Question: I wrote my first server client program using SSL. I am trying to send and receive some data between two Desktops in LAN. But I am receiving junk values in my terminal. Please help me. Both SSL_write() and SSL_read() will return negative values if they are gone wrong and it's exactly what's happening in my case and I clearly don't know the reason.And in the wireshark I can see TCP being used for our communication while it should be SSL/TSLv1. Below is the code.
'''
#include <stdio.h>
#include <errno.h>
#include <unistd.h>
#include <malloc.h>
#include <string.h>
#include <sys/socket.h>
#include <resolv.h>
#include <netdb.h>
#include <openssl/ssl.h>
#include <openssl/err.h>
#define FAIL -1
int OpenConnection(const char *hostname, int port)
{ int sd;
struct hostent *host;
struct sockaddr_in addr;
if ( (host = gethostbyname(hostname)) == NULL )
{
perror(hostname);
abort();
}
sd = socket(PF_INET, SOCK_STREAM, 0);
bzero(&addr, sizeof(addr));
addr.sin_family = AF_INET;
addr.sin_port = htons(port);
addr.sin_addr.s_addr = *(long*)(host->h_addr);
if ( connect(sd, (struct sockaddr*)&addr, sizeof(addr)) != 0 )
{
close(sd);
perror(hostname);
abort();
}
else
puts("connection successful
");
return sd;
}
SSL_CTX* InitCTX(void)
{ SSL_METHOD *method;
SSL_CTX *ctx;
OpenSSL_add_all_algorithms();
SSL_load_error_strings();
method = SSLv3_client_method();
ctx = SSL_CTX_new(method);
if ( ctx == NULL )
{
ERR_print_errors_fp(stderr);
abort();
}
return ctx;
}
int main(int count, char *strings[])
{ SSL_CTX *ctx;
int server;
SSL *ssl;
char rcvbuf[1024];
int byteswritten, bytesread;
char *hostname, *portnum;
char msgtobesent[100];
if ( count != 3 )
{
printf("usage: %s <hostname> <portnum>
", strings[0]);
exit(0);
}
printf ("Message to be sent to the SSL server: ");
fgets (msgtobesent, 100, stdin);
SSL_library_init();
hostname=strings[1];
portnum=strings[2];
ctx = InitCTX();
server = OpenConnection(hostname, atoi(portnum));
ssl = SSL_new(ctx);
SSL_set_fd(ssl, server);
if ( SSL_connect(ssl) == FAIL )
ERR_print_errors_fp(stderr);
else
{
printf("Connected with %s encryption
", SSL_get_cipher(ssl));
byteswritten = SSL_write(ssl, msgtobesent, strlen(msgtobesent));
printf ("Written %d chars
",byteswritten);
bytesread = SSL_read(ssl, rcvbuf, sizeof(rcvbuf)-1);
rcvbuf[bytesread] = '';
printf ("Received %d chars: %s
", bytesread, rcvbuf);
}
SSL_free(ssl);
close(server); /* close socket */
SSL_CTX_free(ctx); /* release context */
return 0;
}
'''
'''
#include <errno.h>
#include <unistd.h>
#include <malloc.h>
#include <string.h>
#include <arpa/inet.h>
#include <sys/socket.h>
#include <sys/types.h>
#include <netinet/in.h>
#include <resolv.h>
#include "openssl/ssl.h"
#include "openssl/err.h"
#define FAIL -1
int OpenListener(int port)
{
int sd;
struct sockaddr_in addr;
sd = socket(PF_INET, SOCK_STREAM, 0);
bzero(&addr, sizeof(addr));
addr.sin_family = AF_INET;
addr.sin_port = htons(port);
addr.sin_addr.s_addr = INADDR_ANY;
if ( bind(sd, (struct sockaddr*)&addr, sizeof(addr)) != 0 )
{
perror("can't bind port");
abort();
}
else
puts("bind successful
");
if ( listen(sd, 10) != 0 )
{
perror("Can't configure listening port");
abort();
}
else
puts("listening successfully
");
return sd;
}
int isRoot()
{
if (getuid() != 0)
{
return 0;
}
else
{
return 1;
}
}
SSL_CTX* InitServerCTX(void)
{
const SSL_METHOD *method;
SSL_CTX *ctx;
OpenSSL_add_all_algorithms();
SSL_load_error_strings(); /
method = SSLv3_server_method();
ctx = SSL_CTX_new(method);
if ( ctx == NULL )
{
ERR_print_errors_fp(stderr);
abort();
}
return ctx;
}
int main(int count, char *strings[])
{
SSL_CTX *ctx;
int server, byteswritten, bytesread;
char *portnum;
char rcvbuf[1024];
SSL *ssl;
char *msgtobesent;
if(!isRoot())
{
printf("This program must be run as root/sudo user!!");
exit(0);
}
if ( count != 2 )
{
printf("Usage: %s <portnum>
", strings[0]);
exit(0);
}
SSL_library_init();
portnum = strings[1];
ctx = InitServerCTX();
server = OpenListener(atoi(portnum));
while (1)
{ struct sockaddr_in addr;
socklen_t len = sizeof(addr);
int client = accept(server, (struct sockaddr*)&addr, &len);
printf("Connection: %s:%d
",inet_ntoa(addr.sin_addr), ntohs(addr.sin_port));
ssl = SSL_new(ctx);
SSL_set_fd(ssl, client);
bytesread= SSL_read(ssl, (void *)rcvbuf, sizeof(rcvbuf)-1);
rcvbuf[bytesread]='';
printf ("Received %d chars: %s
", bytesread, (char *)rcvbuf);
byteswritten = SSL_write(ssl, "this is from server", strlen("this is from server"));
printf ("Written %d chars
",byteswritten);
}
SSL_free(ssl);
close(server);
SSL_CTX_free(ctx);
}
'''

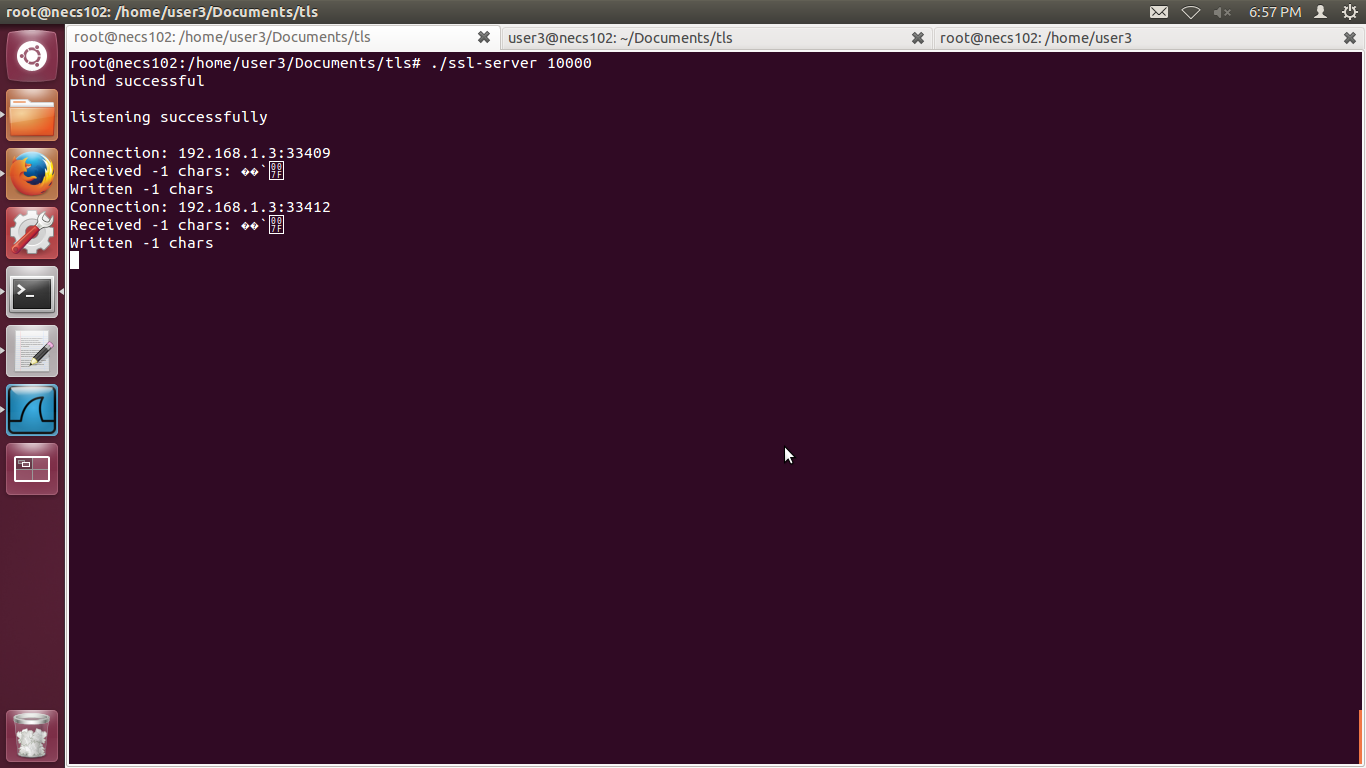
Answer: Ok friends, after some painful browsing hours now I know how to use SSL. The below programs worked for me.
# Client:
'''
#include <stdio.h>
#include <errno.h>
#include <unistd.h>
#include <malloc.h>
#include <string.h>
#include <sys/socket.h>
#include <resolv.h>
#include <netdb.h>
#include <openssl/ssl.h>
#include <openssl/err.h>
#define FAIL -1
int OpenConnection(const char *hostname, int port)
{ int sd;
struct hostent *host;
struct sockaddr_in addr;
if ( (host = gethostbyname(hostname)) == NULL )
{
perror(hostname);
abort();
}
sd = socket(PF_INET, SOCK_STREAM, 0);
bzero(&addr, sizeof(addr));
addr.sin_family = AF_INET;
addr.sin_port = htons(port);
addr.sin_addr.s_addr = *(long*)(host->h_addr);
if ( connect(sd, (struct sockaddr*)&addr, sizeof(addr)) != 0 )
{
close(sd);
perror(hostname);
abort();
}
return sd;
}
SSL_CTX* InitCTX(void)
{ SSL_METHOD *method;
SSL_CTX *ctx;
OpenSSL_add_all_algorithms(); /* Load cryptos, et.al. */
SSL_load_error_strings(); /* Bring in and register error messages */
method = SSLv3_client_method(); /* Create new client-method instance */
ctx = SSL_CTX_new(method); /* Create new context */
if ( ctx == NULL )
{
ERR_print_errors_fp(stderr);
abort();
}
return ctx;
}
void ShowCerts(SSL* ssl)
{ X509 *cert;
char *line;
cert = SSL_get_peer_certificate(ssl); /* get the server's certificate */
if ( cert != NULL )
{
printf("Server certificates:
");
line = X509_NAME_oneline(X509_get_subject_name(cert), 0, 0);
printf("Subject: %s
", line);
free(line); /* free the malloc'ed string */
line = X509_NAME_oneline(X509_get_issuer_name(cert), 0, 0);
printf("Issuer: %s
", line);
free(line); /* free the malloc'ed string */
X509_free(cert); /* free the malloc'ed certificate copy */
}
else
printf("No certificates.
");
}
int main(int count, char *strings[])
{ SSL_CTX *ctx;
int server;
SSL *ssl;
char buf[1024];
int bytes;
char *hostname, *portnum;
if ( count != 3 )
{
printf("usage: %s <hostname> <portnum>
", strings[0]);
exit(0);
}
SSL_library_init();
hostname=strings[1];
portnum=strings[2];
ctx = InitCTX();
server = OpenConnection(hostname, atoi(portnum));
ssl = SSL_new(ctx); /* create new SSL connection state */
SSL_set_fd(ssl, server); /* attach the socket descriptor */
if ( SSL_connect(ssl) == FAIL ) /* perform the connection */
ERR_print_errors_fp(stderr);
else
{ char *msg = "Hello???";
printf("Connected with %s encryption
", SSL_get_cipher(ssl));
ShowCerts(ssl); /* get any certs */
SSL_write(ssl, msg, strlen(msg)); /* encrypt & send message */
bytes = SSL_read(ssl, buf, sizeof(buf)); /* get reply & decrypt */
buf[bytes] = 0;
printf("Received: "%s"
", buf);
SSL_free(ssl); /* release connection state */
}
close(server); /* close socket */
SSL_CTX_free(ctx); /* release context */
return 0;
}
'''
# Server:
'''
#include <errno.h>
#include <unistd.h>
#include <malloc.h>
#include <string.h>
#include <arpa/inet.h>
#include <sys/socket.h>
#include <sys/types.h>
#include <netinet/in.h>
#include <resolv.h>
#include "openssl/ssl.h"
#include "openssl/err.h"
#define FAIL -1
int OpenListener(int port)
{ int sd;
struct sockaddr_in addr;
sd = socket(PF_INET, SOCK_STREAM, 0);
bzero(&addr, sizeof(addr));
addr.sin_family = AF_INET;
addr.sin_port = htons(port);
addr.sin_addr.s_addr = INADDR_ANY;
if ( bind(sd, (struct sockaddr*)&addr, sizeof(addr)) != 0 )
{
perror("can't bind port");
abort();
}
if ( listen(sd, 10) != 0 )
{
perror("Can't configure listening port");
abort();
}
return sd;
}
int isRoot()
{
if (getuid() != 0)
{
return 0;
}
else
{
return 1;
}
}
SSL_CTX* InitServerCTX(void)
{ SSL_METHOD *method;
SSL_CTX *ctx;
OpenSSL_add_all_algorithms(); /* load & register all cryptos, etc. */
SSL_load_error_strings(); /* load all error messages */
method = SSLv3_server_method(); /* create new server-method instance */
ctx = SSL_CTX_new(method); /* create new context from method */
if ( ctx == NULL )
{
ERR_print_errors_fp(stderr);
abort();
}
return ctx;
}
void LoadCertificates(SSL_CTX* ctx, char* CertFile, char* KeyFile)
{
/* set the local certificate from CertFile */
if ( SSL_CTX_use_certificate_file(ctx, CertFile, SSL_FILETYPE_PEM) <= 0 )
{
ERR_print_errors_fp(stderr);
abort();
}
/* set the private key from KeyFile (may be the same as CertFile) */
if ( SSL_CTX_use_PrivateKey_file(ctx, KeyFile, SSL_FILETYPE_PEM) <= 0 )
{
ERR_print_errors_fp(stderr);
abort();
}
/* verify private key */
if ( !SSL_CTX_check_private_key(ctx) )
{
fprintf(stderr, "Private key does not match the public certificate
");
abort();
}
}
void ShowCerts(SSL* ssl)
{ X509 *cert;
char *line;
cert = SSL_get_peer_certificate(ssl); /* Get certificates (if available) */
if ( cert != NULL )
{
printf("Server certificates:
");
line = X509_NAME_oneline(X509_get_subject_name(cert), 0, 0);
printf("Subject: %s
", line);
free(line);
line = X509_NAME_oneline(X509_get_issuer_name(cert), 0, 0);
printf("Issuer: %s
", line);
free(line);
X509_free(cert);
}
else
printf("No certificates.
");
}
void Servlet(SSL* ssl) /* Serve the connection -- threadable */
{ char buf[1024];
char reply[1024];
int sd, bytes;
const char* HTMLecho="<html><body><pre>%s</pre></body></html>
";
if ( SSL_accept(ssl) == FAIL ) /* do SSL-protocol accept */
ERR_print_errors_fp(stderr);
else
{
ShowCerts(ssl); /* get any certificates */
bytes = SSL_read(ssl, buf, sizeof(buf)); /* get request */
if ( bytes > 0 )
{
buf[bytes] = 0;
printf("Client msg: "%s"
", buf);
sprintf(reply, HTMLecho, buf); /* construct reply */
SSL_write(ssl, reply, strlen(reply)); /* send reply */
}
else
ERR_print_errors_fp(stderr);
}
sd = SSL_get_fd(ssl); /* get socket connection */
SSL_free(ssl); /* release SSL state */
close(sd); /* close connection */
}
int main(int count, char *strings[])
{ SSL_CTX *ctx;
int server;
char *portnum;
if(!isRoot())
{
printf("This program must be run as root/sudo user!!");
exit(0);
}
if ( count != 2 )
{
printf("Usage: %s <portnum>
", strings[0]);
exit(0);
}
SSL_library_init();
portnum = strings[1];
ctx = InitServerCTX(); /* initialize SSL */
LoadCertificates(ctx, "mycert.pem", "mycert.pem"); /* load certs */
server = OpenListener(atoi(portnum)); /* create server socket */
while (1)
{ struct sockaddr_in addr;
socklen_t len = sizeof(addr);
SSL *ssl;
int client = accept(server, (struct sockaddr*)&addr, &len); /* accept connection as usual */
printf("Connection: %s:%d
",inet_ntoa(addr.sin_addr), ntohs(addr.sin_port));
ssl = SSL_new(ctx); /* get new SSL state with context */
SSL_set_fd(ssl, client); /* set connection socket to SSL state */
Servlet(ssl); /* service connection */
}
close(server); /* close server socket */
SSL_CTX_free(ctx); /* release context */
}
'''
# Use below command to generate .pem file for your project:
openssl req -x509 -nodes -days 365 -newkey rsa:1024 -keyout mycert.pem -out mycert.pem